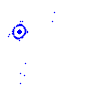
Particle: kaon